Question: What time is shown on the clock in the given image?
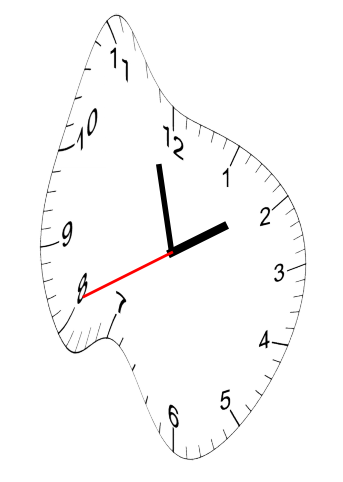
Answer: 01:57:41